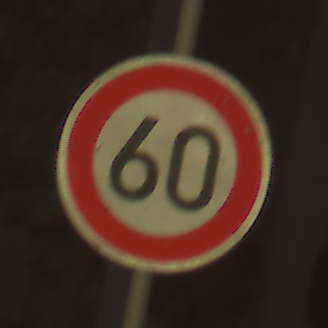
Verkehrszeichen: Geschwindigkeit60
Umgebung: Outdoor, Urban
Tageszeit: Midday
Wetter: PartlyCloudy
Licht: Natural
Jahreszeit: NotSpecified
Kontrast: MediumContrast